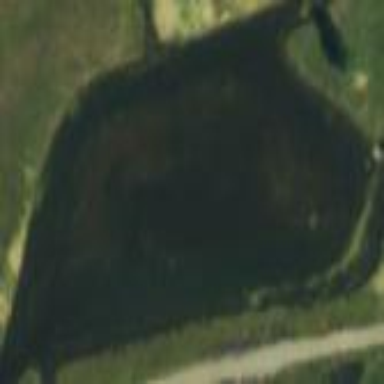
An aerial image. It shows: Peaceful pond surrounded by nature.